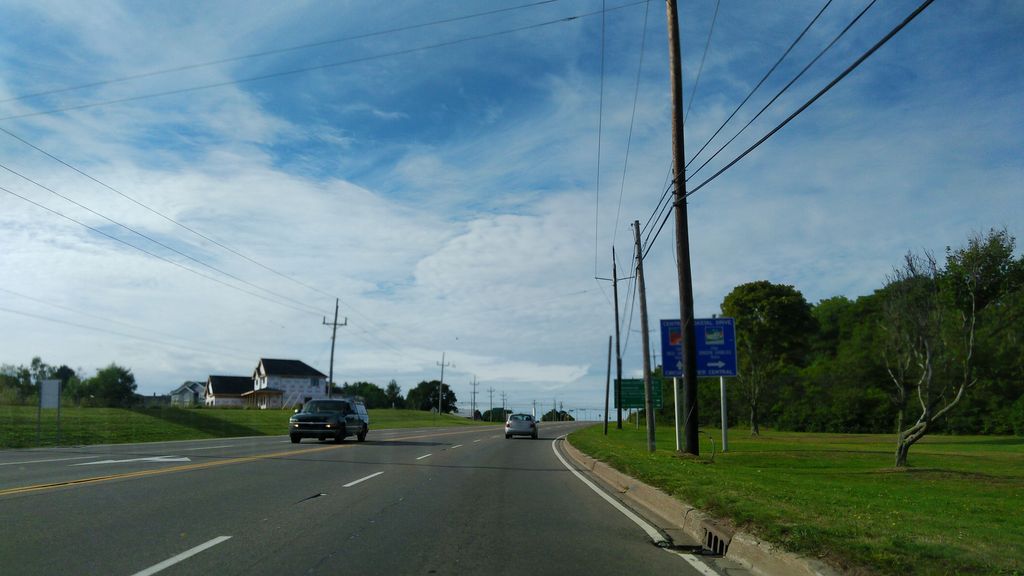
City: charlottetown